Interaction volume radius: 5 \u00c5
Interaction volume height: 15 \u00c5
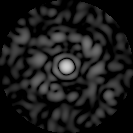
Disorder parameter: 0.8346